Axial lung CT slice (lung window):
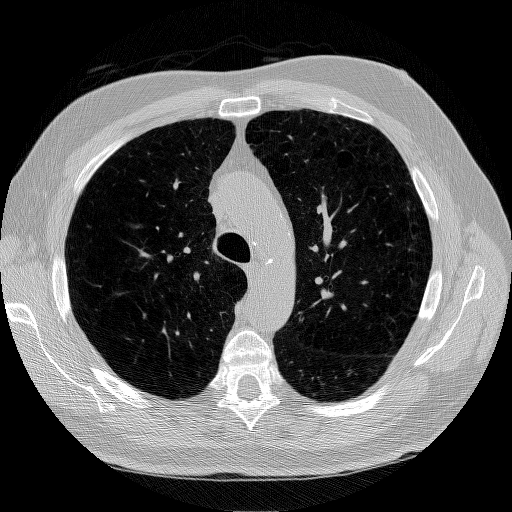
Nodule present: no